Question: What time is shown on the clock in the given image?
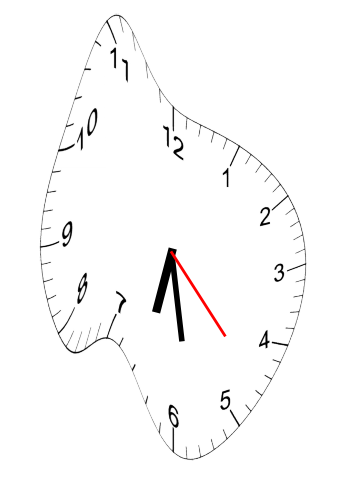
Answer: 06:28:23